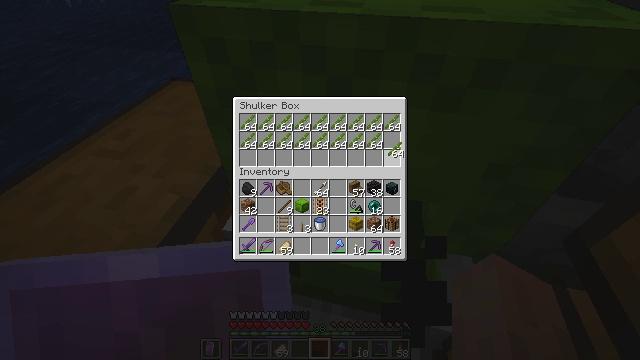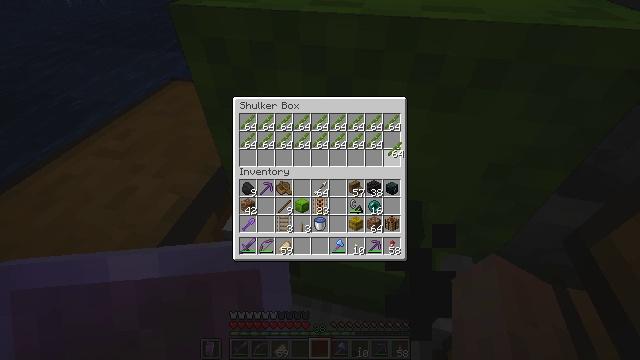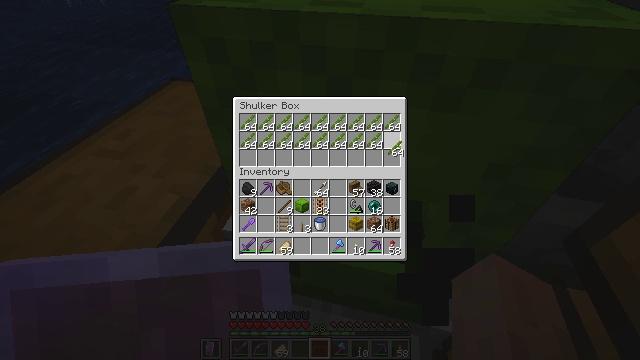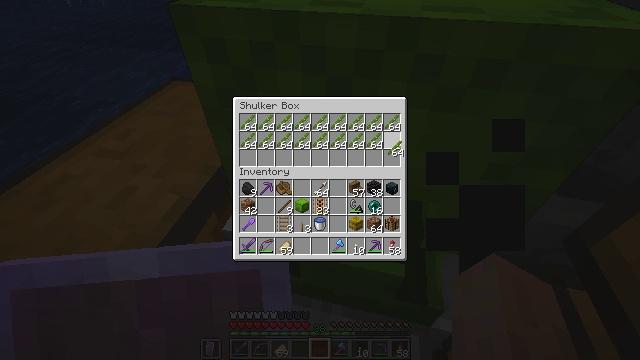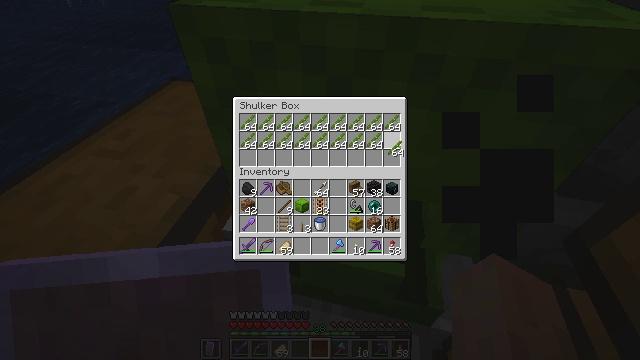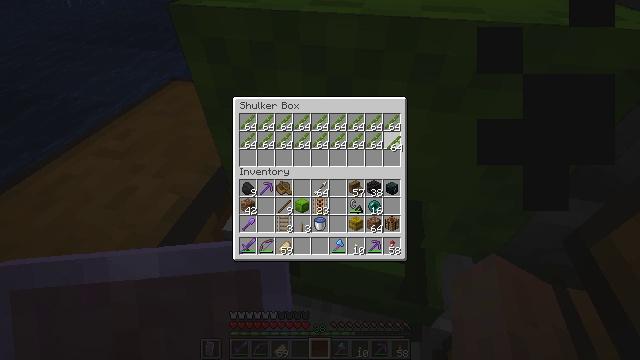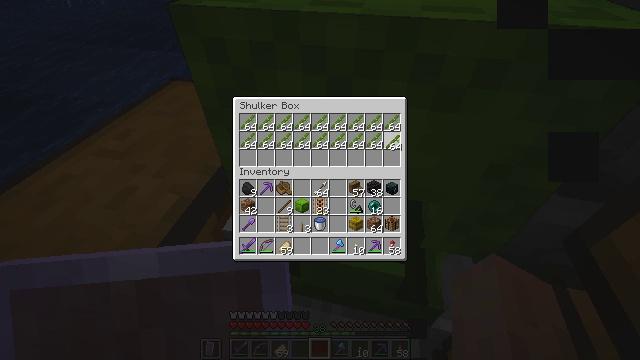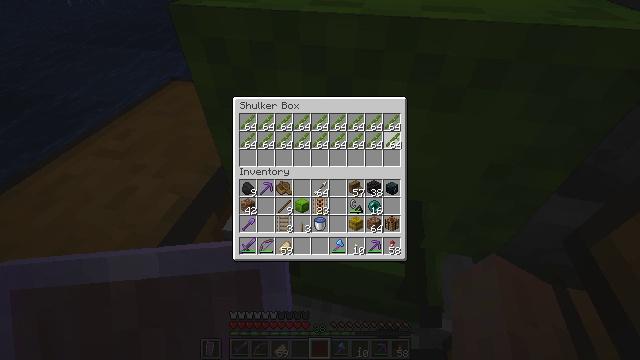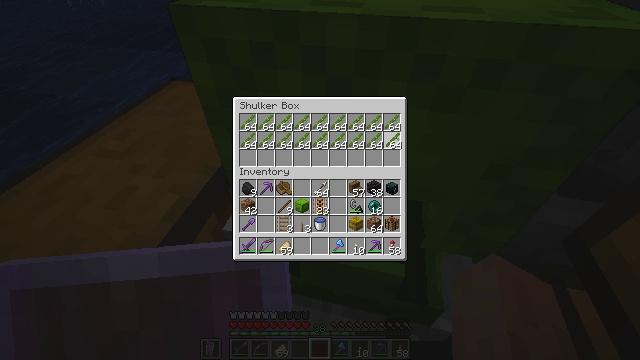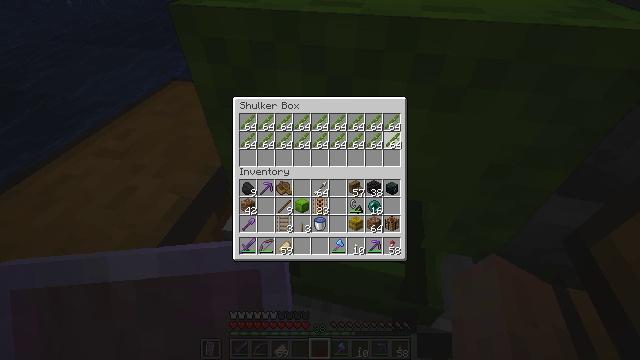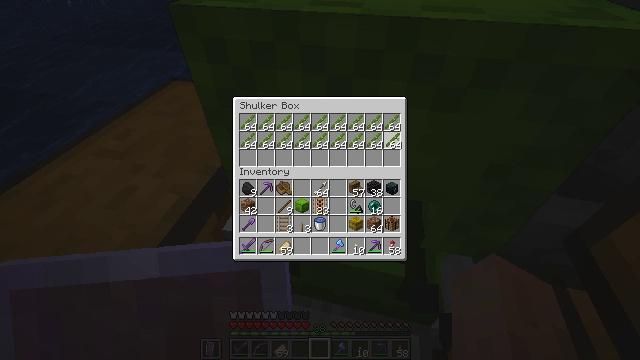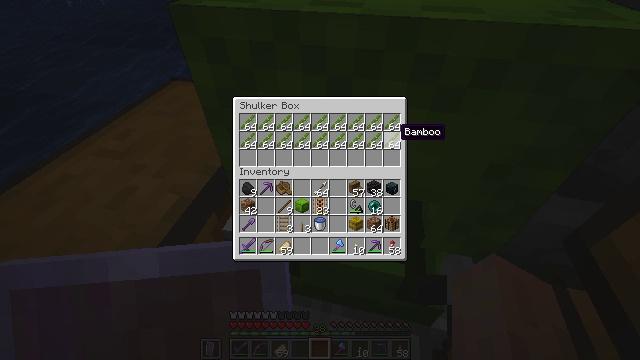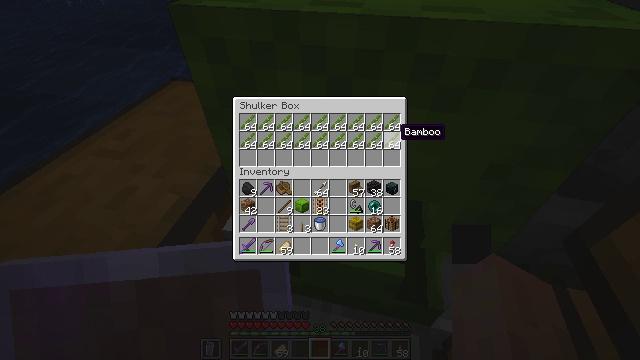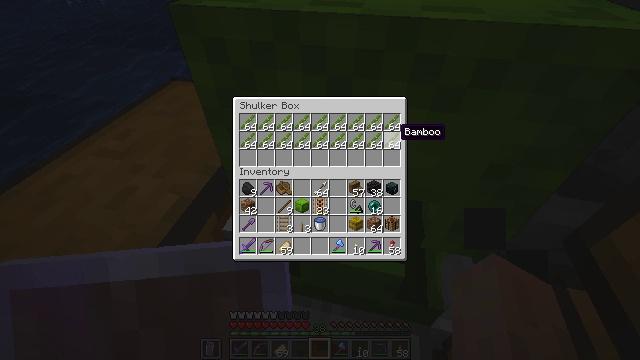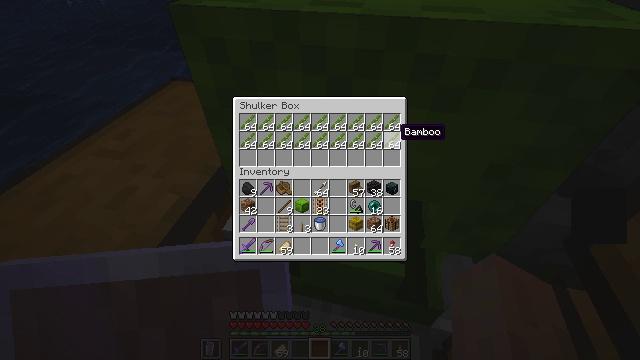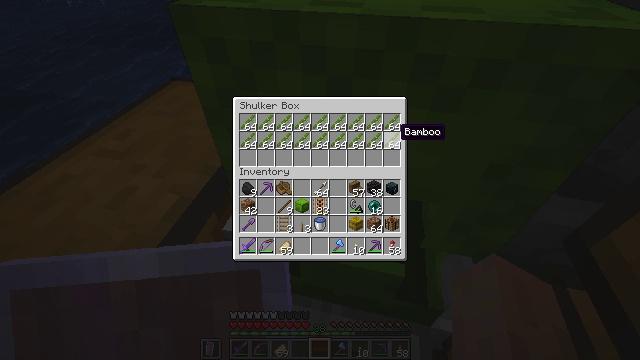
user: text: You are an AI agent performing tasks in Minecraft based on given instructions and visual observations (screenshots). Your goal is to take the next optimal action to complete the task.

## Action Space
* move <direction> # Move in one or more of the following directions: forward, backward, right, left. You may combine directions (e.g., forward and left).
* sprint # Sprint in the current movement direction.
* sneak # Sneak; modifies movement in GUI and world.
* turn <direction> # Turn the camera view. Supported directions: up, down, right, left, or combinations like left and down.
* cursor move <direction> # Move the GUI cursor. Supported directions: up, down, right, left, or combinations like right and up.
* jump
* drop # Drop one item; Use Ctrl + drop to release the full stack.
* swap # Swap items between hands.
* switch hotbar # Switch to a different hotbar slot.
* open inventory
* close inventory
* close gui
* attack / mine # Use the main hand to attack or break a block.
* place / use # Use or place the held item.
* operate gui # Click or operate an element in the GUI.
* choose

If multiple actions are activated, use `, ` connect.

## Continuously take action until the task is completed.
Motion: motion action
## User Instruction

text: Mine the lime shulker box to pick it up.
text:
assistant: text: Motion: no_op
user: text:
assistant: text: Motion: no_op
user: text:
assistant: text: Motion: no_op
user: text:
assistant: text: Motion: no_op
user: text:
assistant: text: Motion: no_op
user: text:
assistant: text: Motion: no_op
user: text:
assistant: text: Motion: no_op
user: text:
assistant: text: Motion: attack / mine
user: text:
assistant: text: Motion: attack / mine
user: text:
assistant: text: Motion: attack / mine
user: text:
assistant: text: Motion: no_op
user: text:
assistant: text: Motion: no_op
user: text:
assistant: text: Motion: no_op
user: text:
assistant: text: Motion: no_op
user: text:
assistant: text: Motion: no_op
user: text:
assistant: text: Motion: no_op
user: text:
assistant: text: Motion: no_op
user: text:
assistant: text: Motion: no_op
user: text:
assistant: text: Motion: turn left
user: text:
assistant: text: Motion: turn left
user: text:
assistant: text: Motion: turn left and down
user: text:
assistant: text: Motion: turn left and down
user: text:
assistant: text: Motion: no_op
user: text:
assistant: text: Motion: no_op
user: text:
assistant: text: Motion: no_op
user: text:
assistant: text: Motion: use / place
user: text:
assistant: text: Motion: use / place
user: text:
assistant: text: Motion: use / place
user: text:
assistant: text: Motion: no_op
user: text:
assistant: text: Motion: no_op